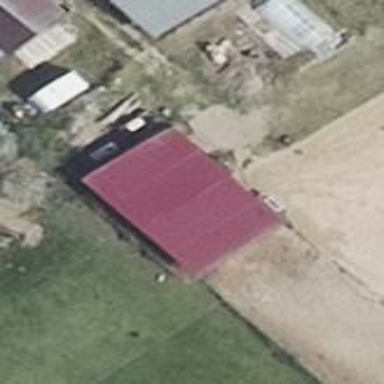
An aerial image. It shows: Shed.